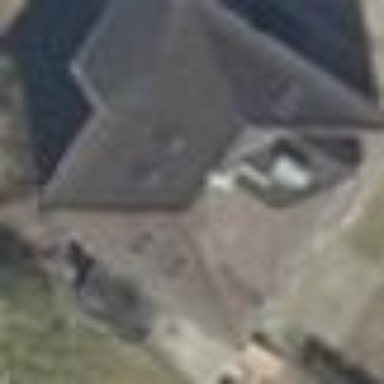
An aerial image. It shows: Hipped roof on residential building.